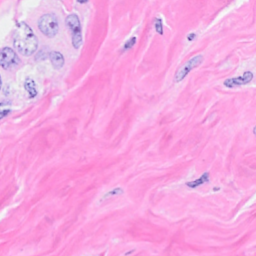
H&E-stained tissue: Breast